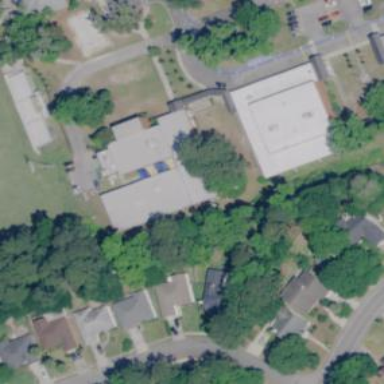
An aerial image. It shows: School building.